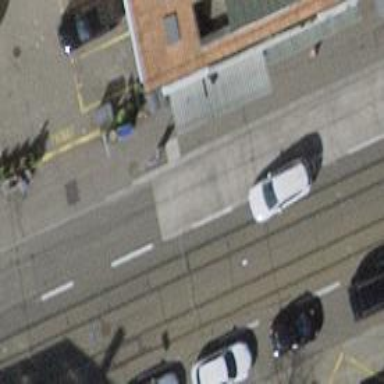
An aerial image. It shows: Bus stop for trolleybuses with designated stop position for public transport.